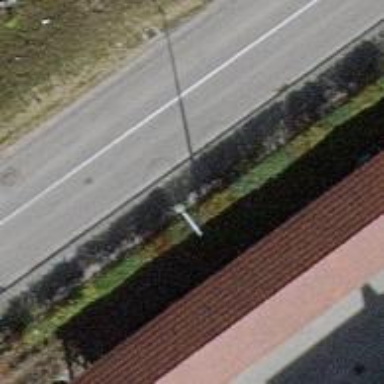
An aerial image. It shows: Support pole.